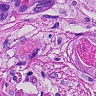
Metastatic tissue present: yes